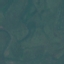
Land use / land cover: Pasture